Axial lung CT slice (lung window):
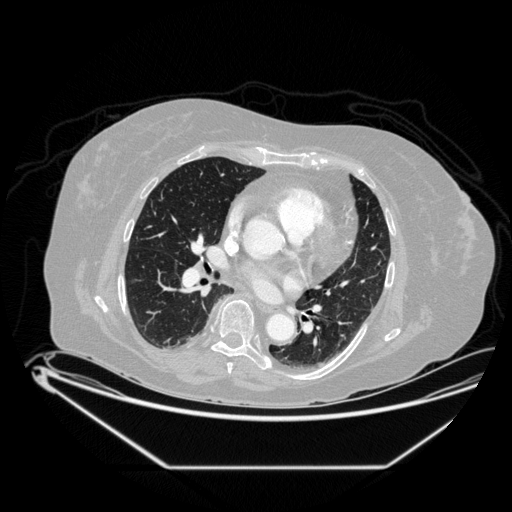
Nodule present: no